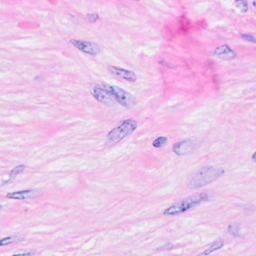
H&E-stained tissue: Breast